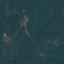
Land use / land cover class: Forest